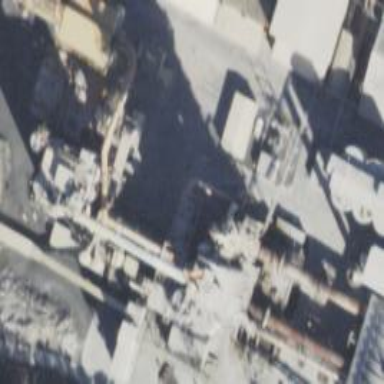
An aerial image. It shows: Industrial building.